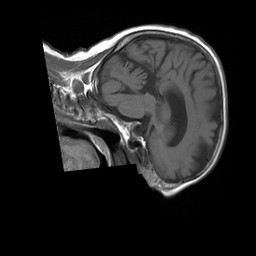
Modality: T1w
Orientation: sagittal
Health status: ill
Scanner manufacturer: siemens
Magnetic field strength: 1.5 T
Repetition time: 0.55 s
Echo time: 0.0099 s